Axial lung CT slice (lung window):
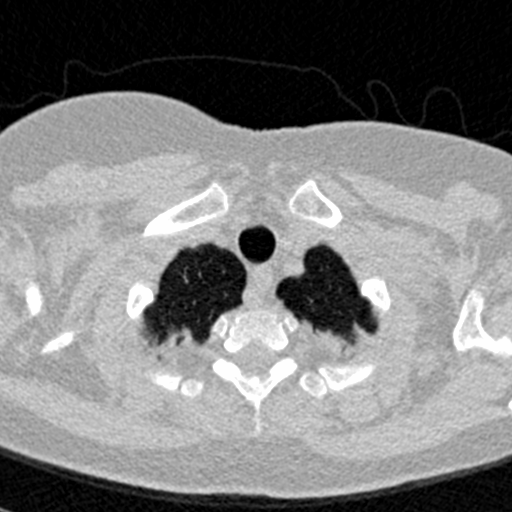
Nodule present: no